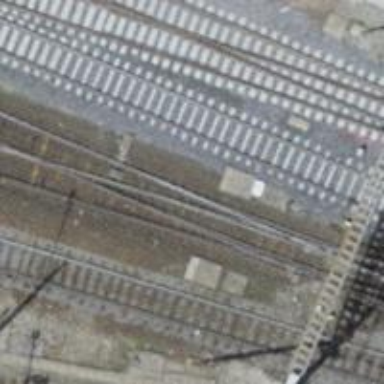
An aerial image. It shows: Single-track railway siding with electrification using contact line. The voltage is 3000 and 15000 along the tracks.